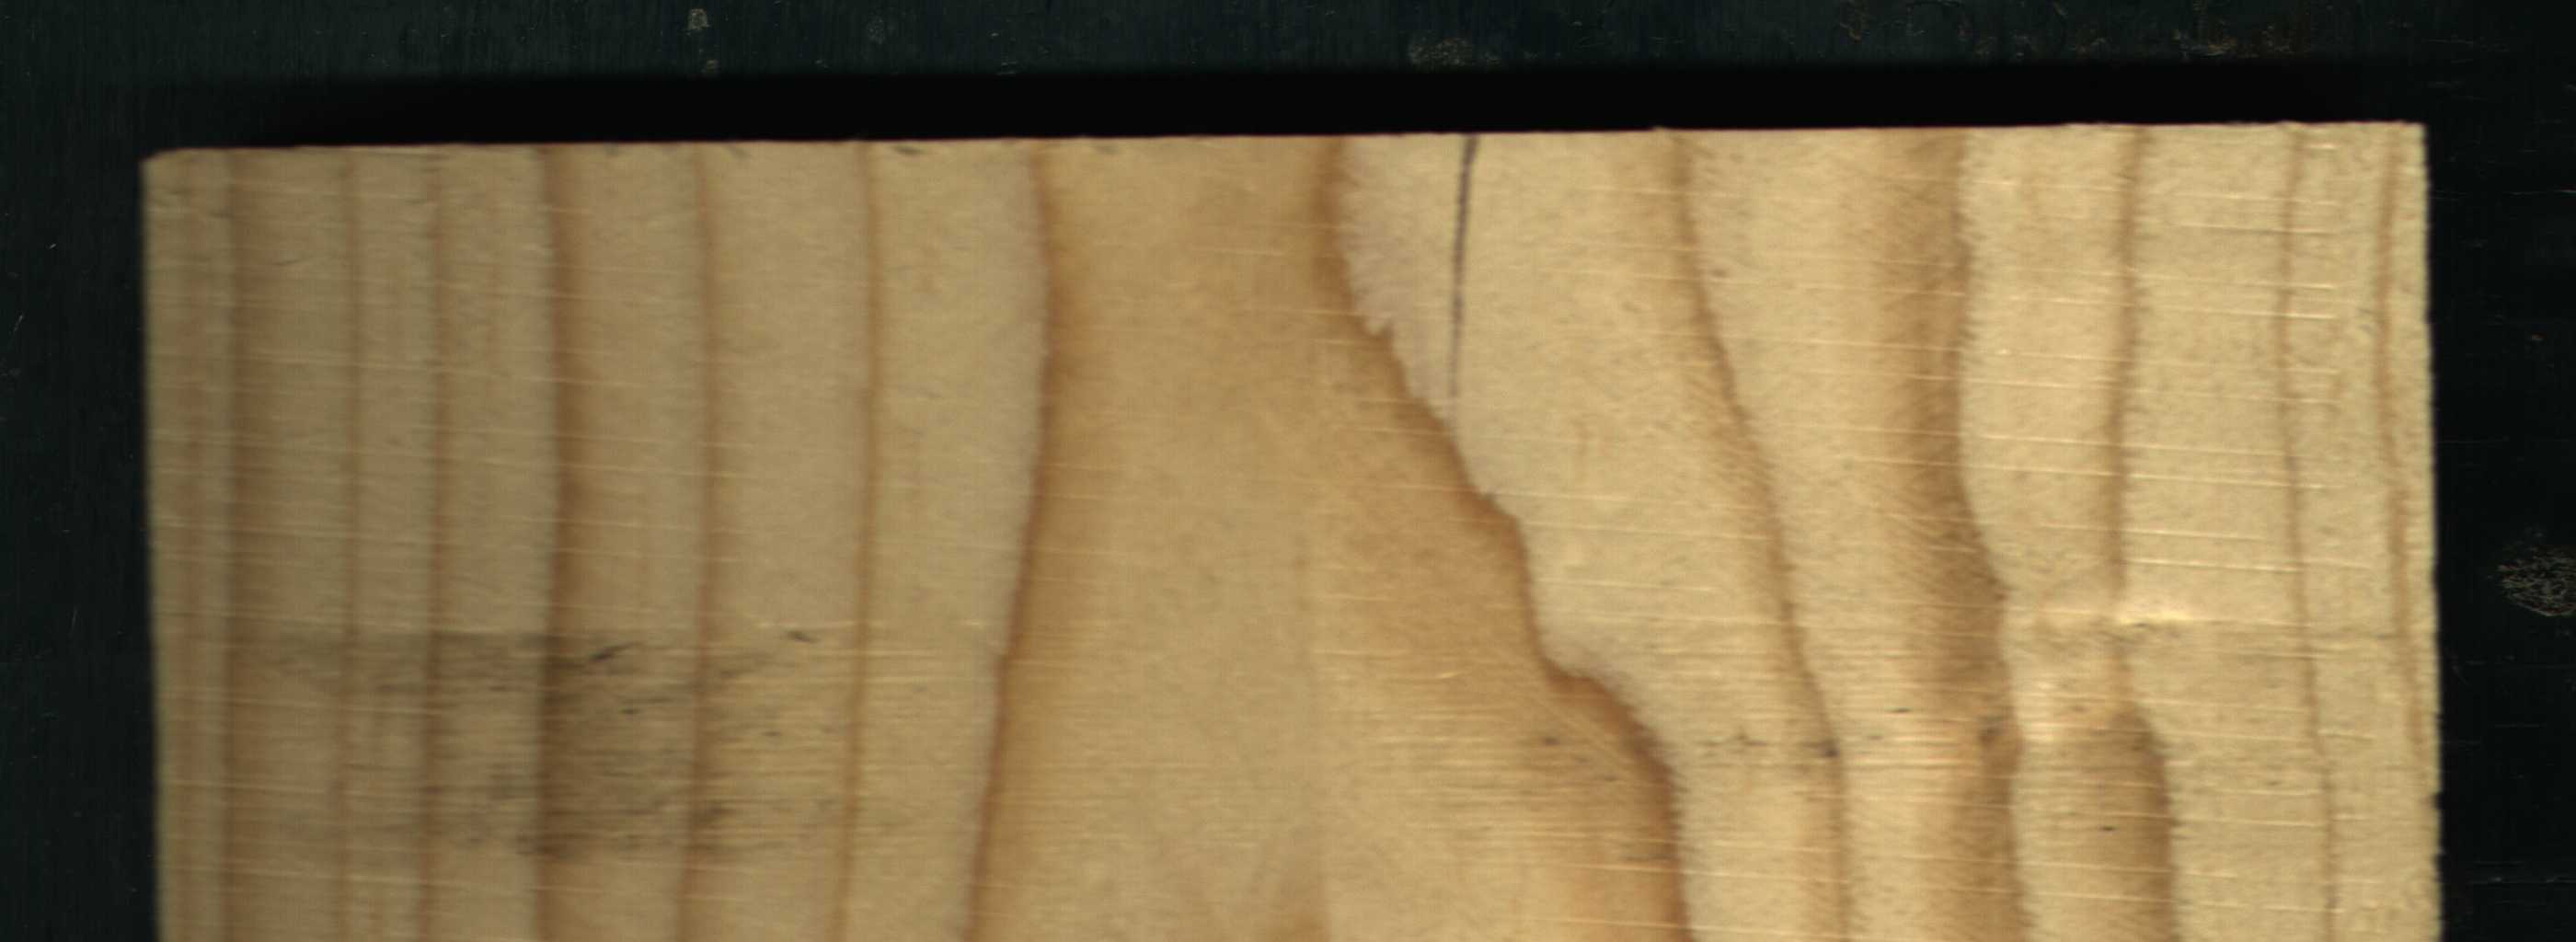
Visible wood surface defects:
Crack